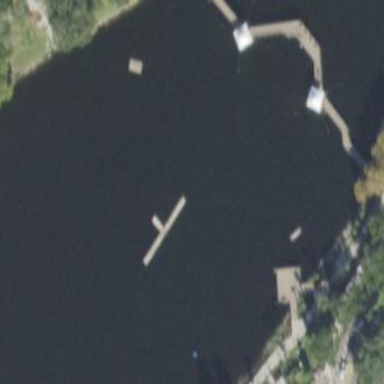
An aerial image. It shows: Man-made boardwalk bridge.